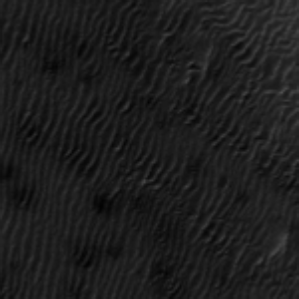
Label: frost